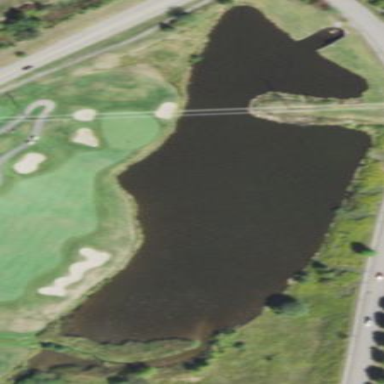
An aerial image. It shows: Pond serving as water hazard on golf course. It is natural feature of the landscape.